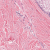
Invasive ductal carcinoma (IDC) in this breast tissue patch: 0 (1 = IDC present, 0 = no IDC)